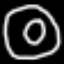
Label: donut